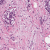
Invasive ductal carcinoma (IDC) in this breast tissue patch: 1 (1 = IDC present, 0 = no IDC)